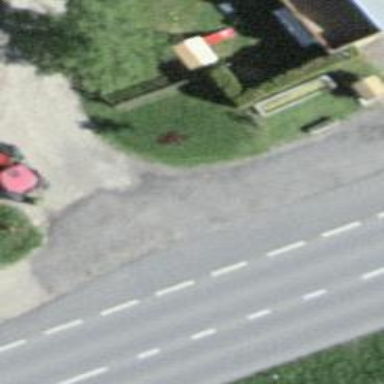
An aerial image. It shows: Bus stop along the road.